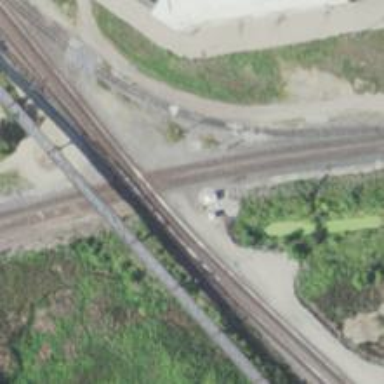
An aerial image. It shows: Railway crossing.